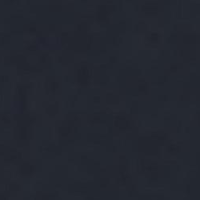
EUNIS habitat code: 14
Species observed at this site:
Chroicocephalus ridibundus
Fulica atra
Sturnus vulgaris
Larus canus
Milvus milvus
Aythya fuligula
Ciconia ciconia